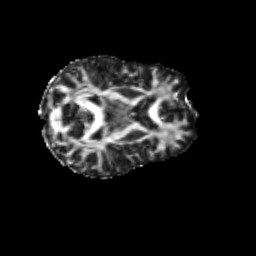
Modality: FA
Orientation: axial
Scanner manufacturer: siemens
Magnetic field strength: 3 T
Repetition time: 9.2 s
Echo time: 0.084 s